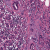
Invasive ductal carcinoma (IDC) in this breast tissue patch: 0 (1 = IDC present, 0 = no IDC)